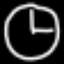
Label: clock